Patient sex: F
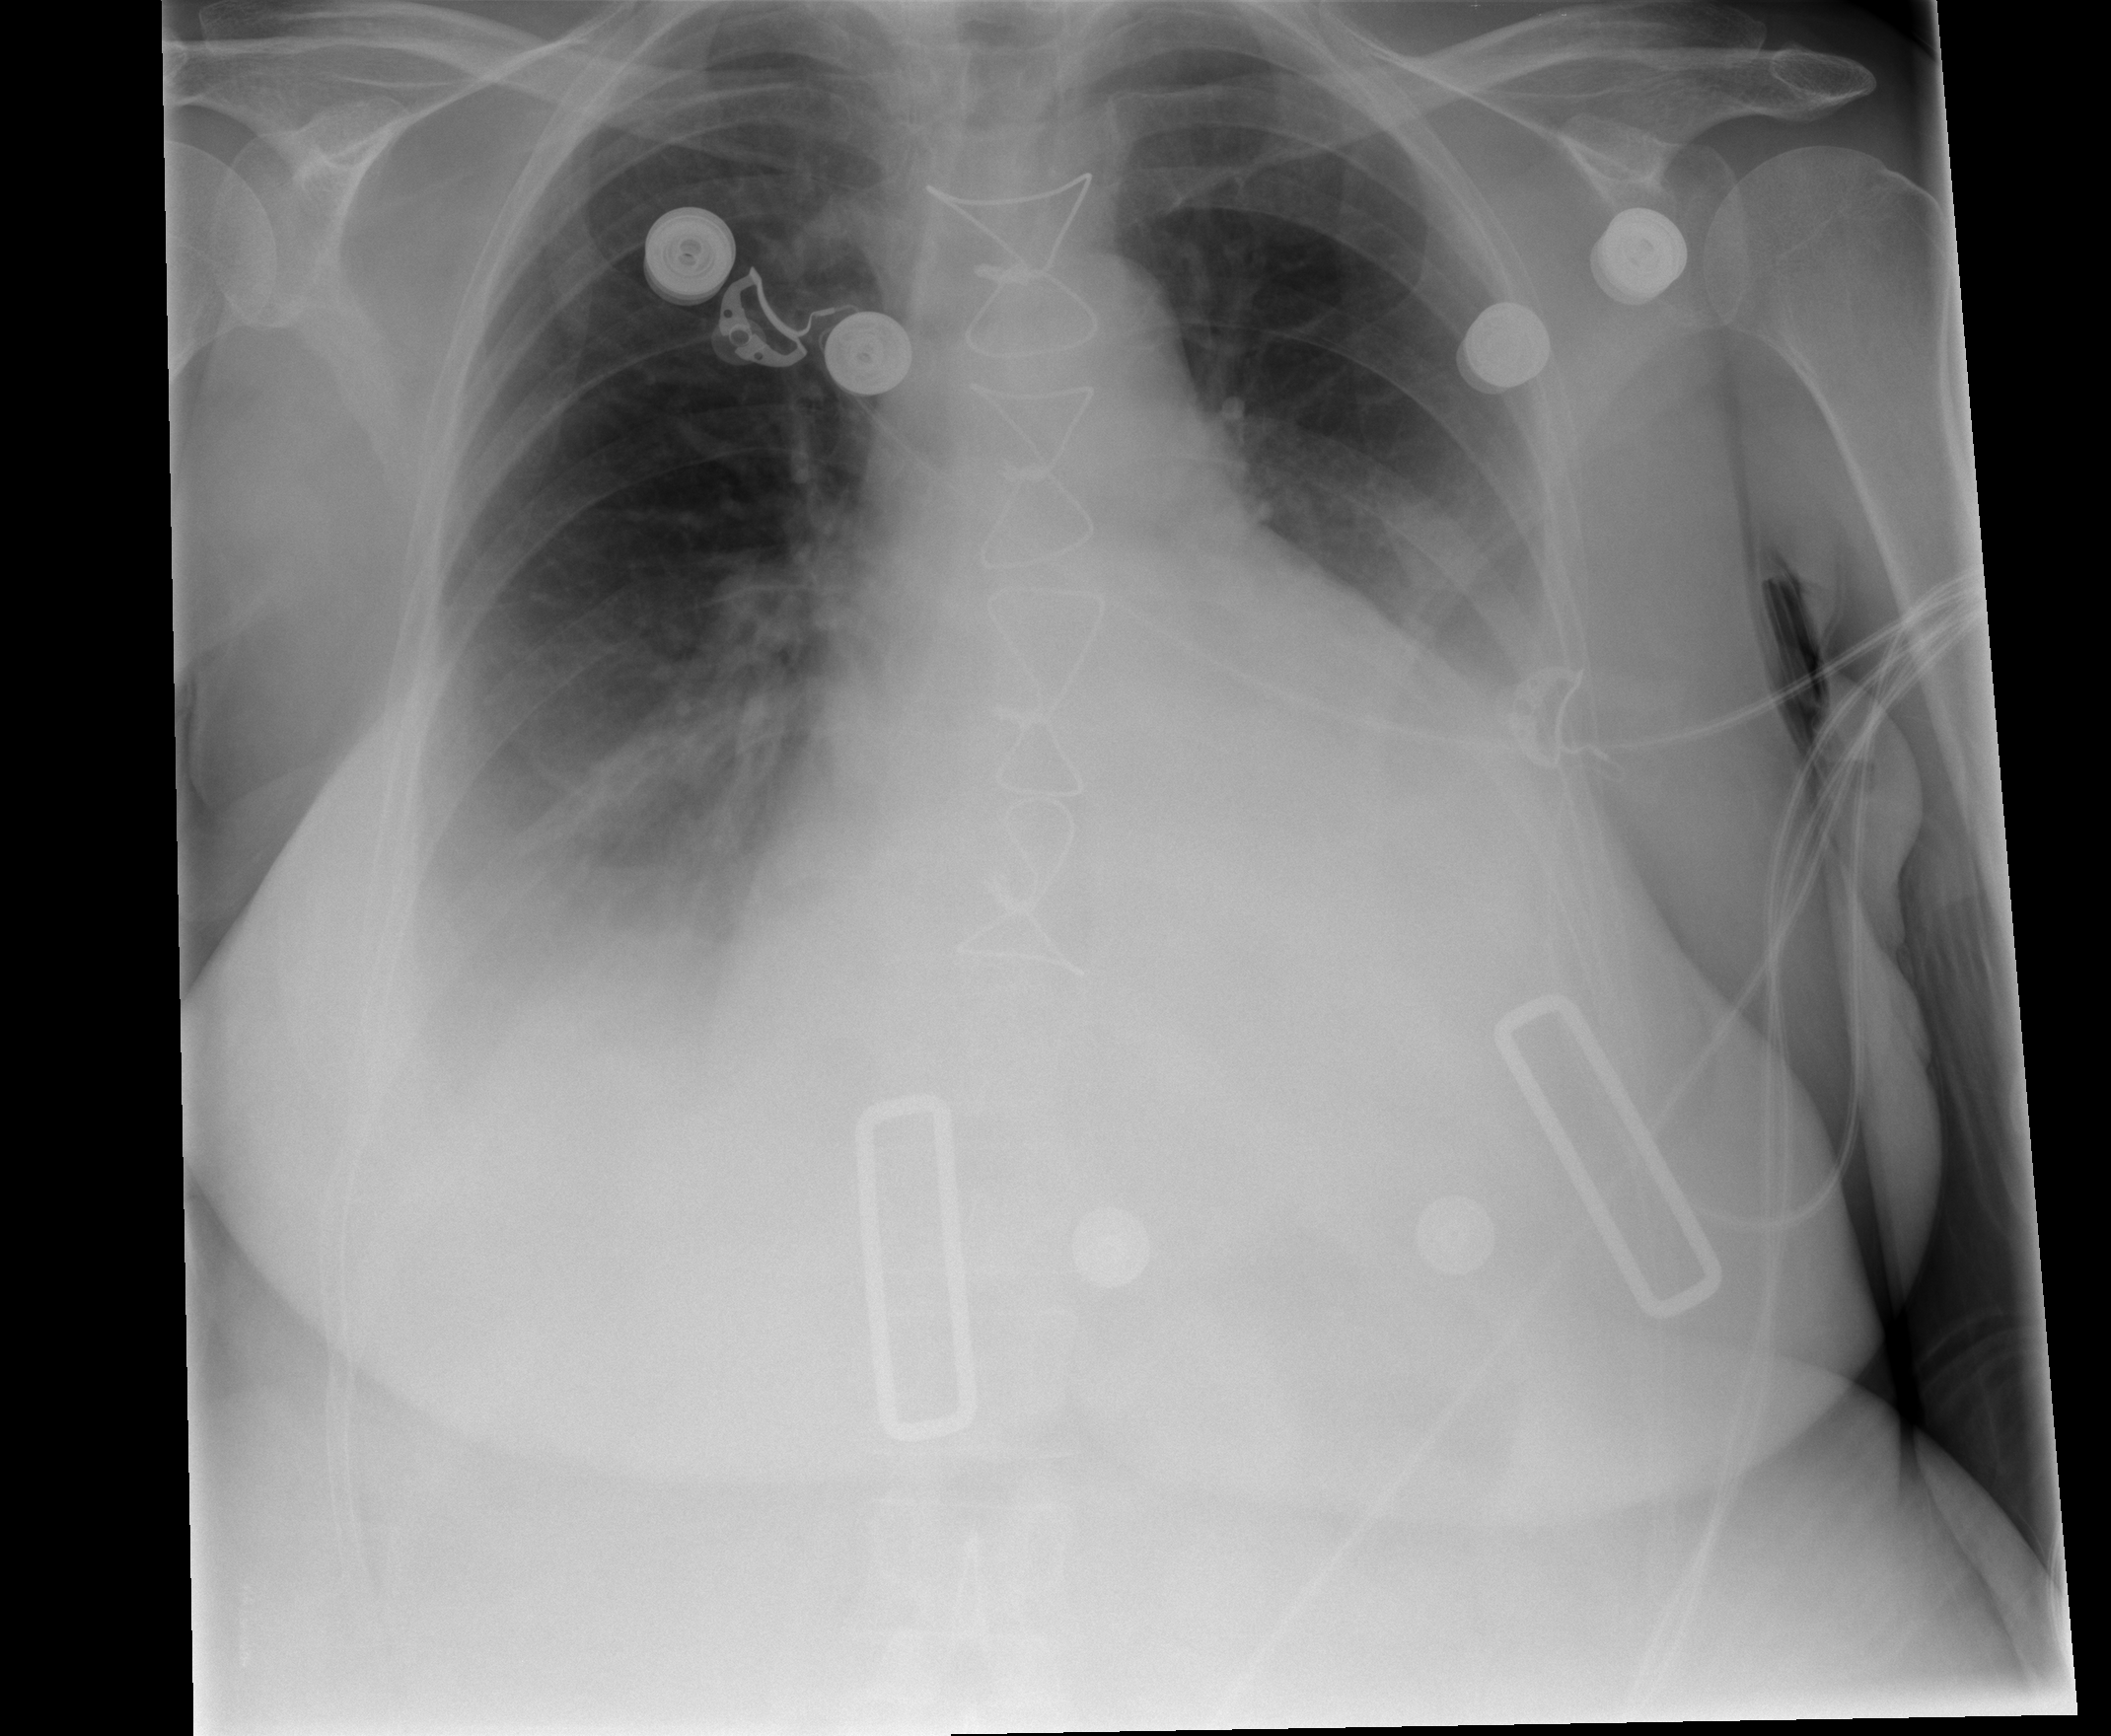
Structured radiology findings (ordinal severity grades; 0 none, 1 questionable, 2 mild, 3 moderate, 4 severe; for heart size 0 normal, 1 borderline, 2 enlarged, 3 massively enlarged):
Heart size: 2
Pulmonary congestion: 0
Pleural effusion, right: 2
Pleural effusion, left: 2
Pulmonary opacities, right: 0
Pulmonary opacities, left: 0
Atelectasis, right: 2
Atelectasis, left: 2